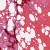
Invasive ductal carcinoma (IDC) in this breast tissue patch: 0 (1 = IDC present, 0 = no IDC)